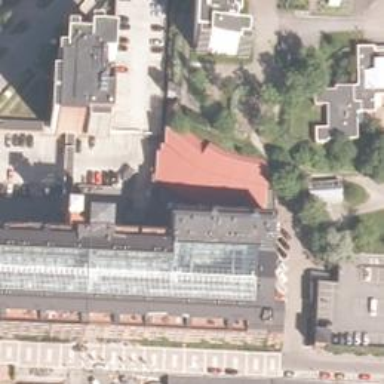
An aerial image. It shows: Part of building is shown in the image.